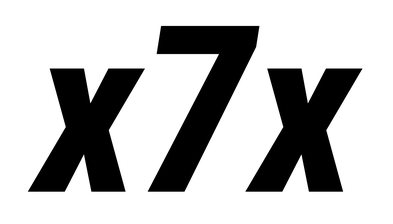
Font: Roboto-Italic_Condensed_ExtraBold_Italic